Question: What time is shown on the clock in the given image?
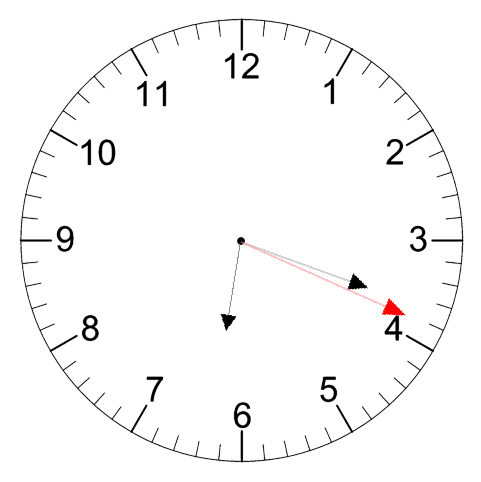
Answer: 06:18:19